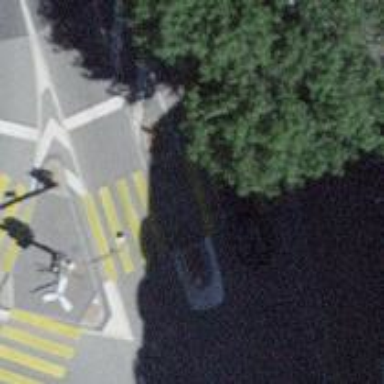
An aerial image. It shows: Crossing with zebra traffic signals.